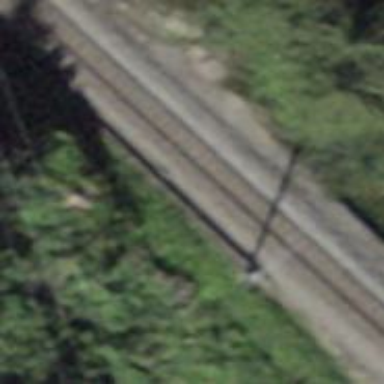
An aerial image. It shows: Narrow-gauge railway with single track. The railway is electrified with contact line.